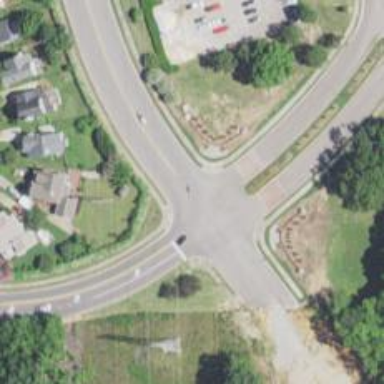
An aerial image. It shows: Unmarked crossing on footway.